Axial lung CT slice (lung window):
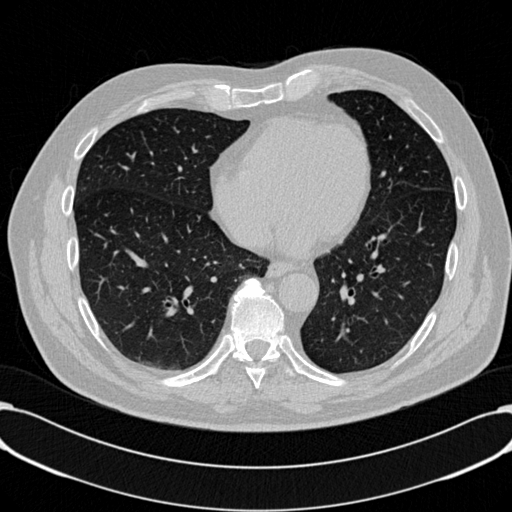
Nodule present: no